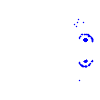
Particle: pion